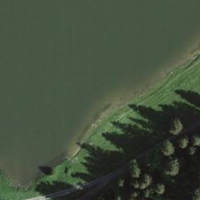
EUNIS habitat code: 14
Species observed at this site:
Chrysosplenium alternifolium
Filipendula ulmaria